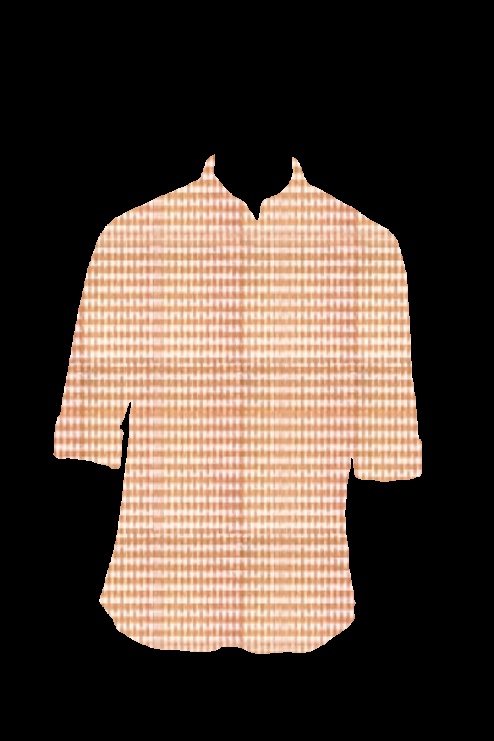
orange multi houndstooth tee